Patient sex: F
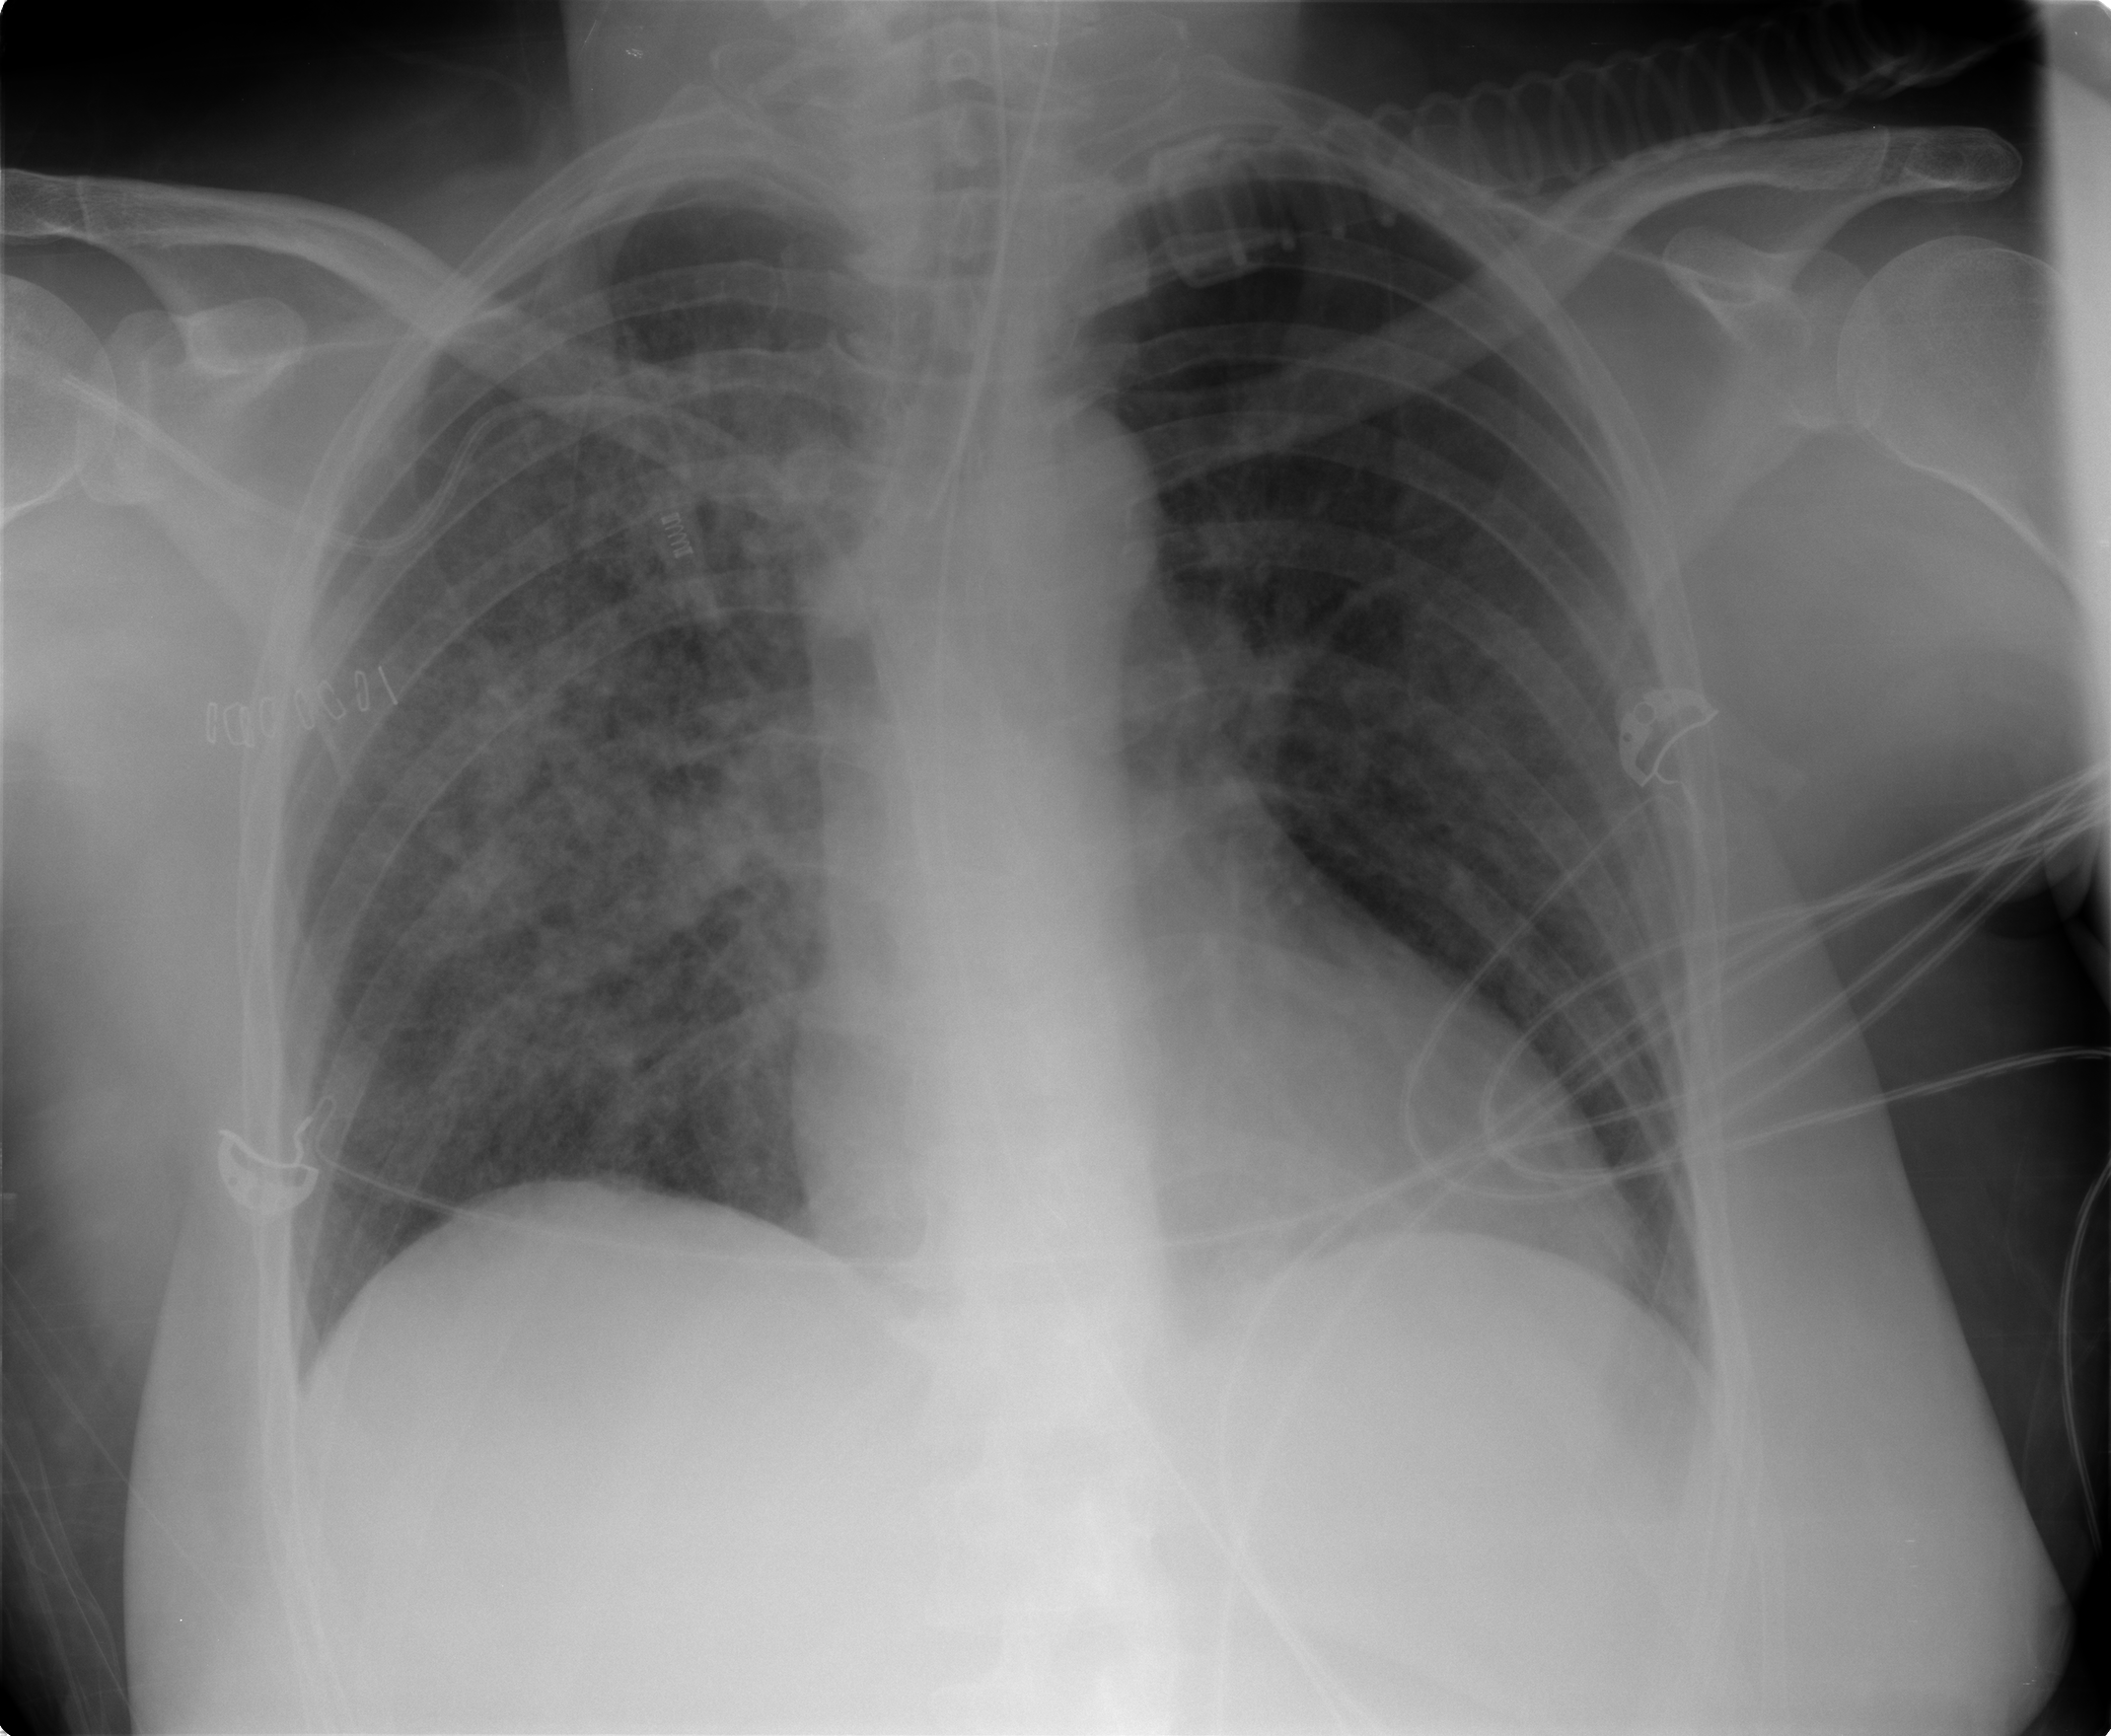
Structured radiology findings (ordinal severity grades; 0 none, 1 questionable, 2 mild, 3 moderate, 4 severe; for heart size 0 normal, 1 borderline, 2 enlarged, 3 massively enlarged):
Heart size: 2
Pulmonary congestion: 3
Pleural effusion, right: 2
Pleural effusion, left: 0
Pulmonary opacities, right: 3
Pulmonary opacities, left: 2
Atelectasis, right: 2
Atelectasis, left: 2